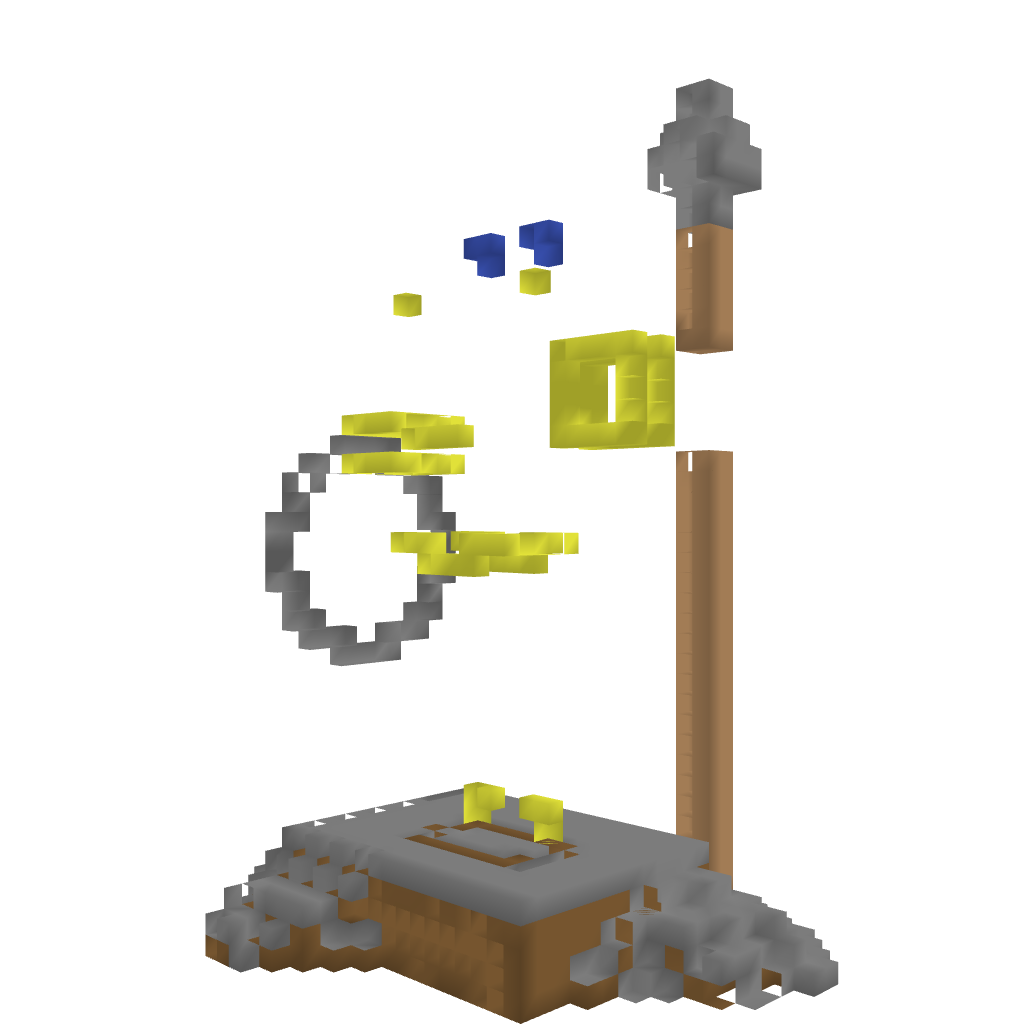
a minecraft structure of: Statue of the Oracle of Apollo bad low quality